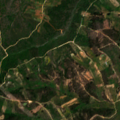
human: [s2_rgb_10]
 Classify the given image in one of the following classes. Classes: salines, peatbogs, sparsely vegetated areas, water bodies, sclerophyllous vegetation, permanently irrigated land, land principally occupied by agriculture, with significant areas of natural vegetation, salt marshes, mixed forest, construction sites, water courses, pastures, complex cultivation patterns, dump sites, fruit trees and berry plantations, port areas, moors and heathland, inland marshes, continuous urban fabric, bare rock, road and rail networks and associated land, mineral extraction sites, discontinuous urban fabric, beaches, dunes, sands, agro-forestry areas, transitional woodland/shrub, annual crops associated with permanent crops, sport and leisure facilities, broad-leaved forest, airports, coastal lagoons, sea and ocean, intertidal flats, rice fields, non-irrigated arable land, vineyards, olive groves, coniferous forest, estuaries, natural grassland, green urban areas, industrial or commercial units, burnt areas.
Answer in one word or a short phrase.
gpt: fruit trees and berry plantations, olive groves, land principally occupied by agriculture, with significant areas of natural vegetation, mixed forest, sclerophyllous vegetation, transitional woodland/shrub